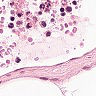
Metastatic tissue present: no